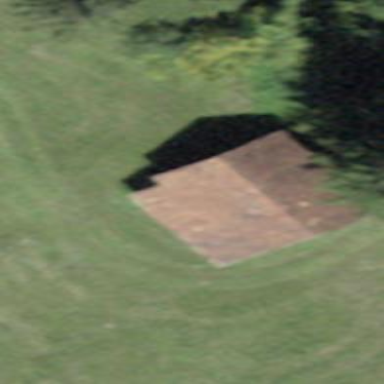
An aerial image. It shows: Barn.